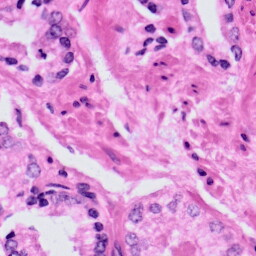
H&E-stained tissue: Prostate